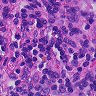
Metastatic tissue present: no